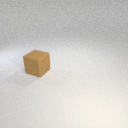
large brown rubber cube